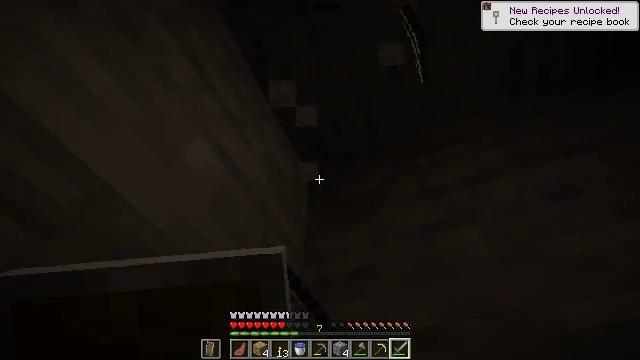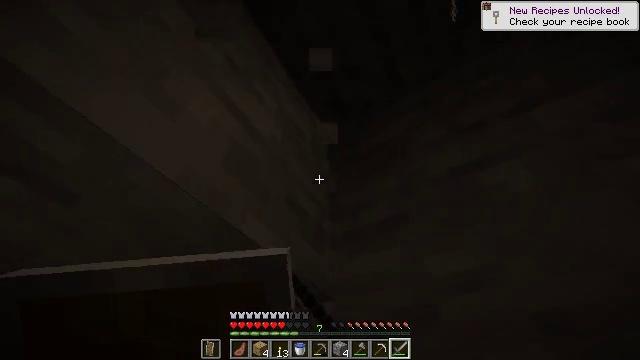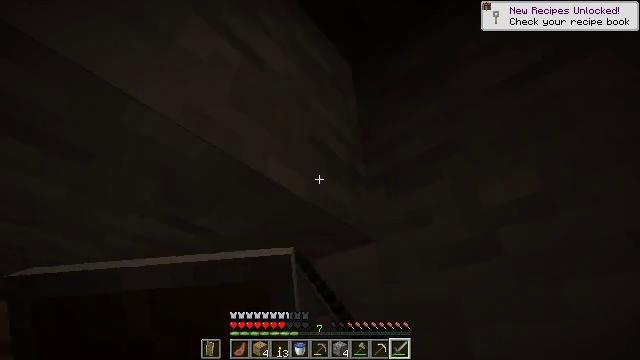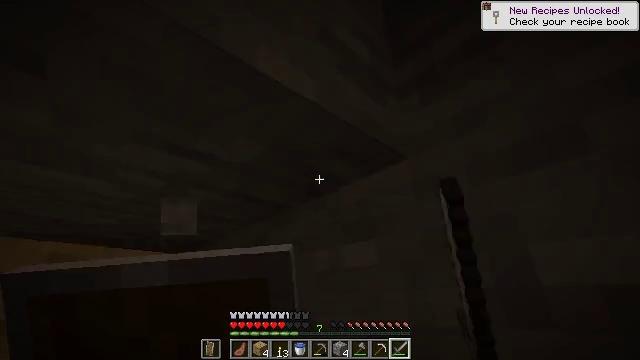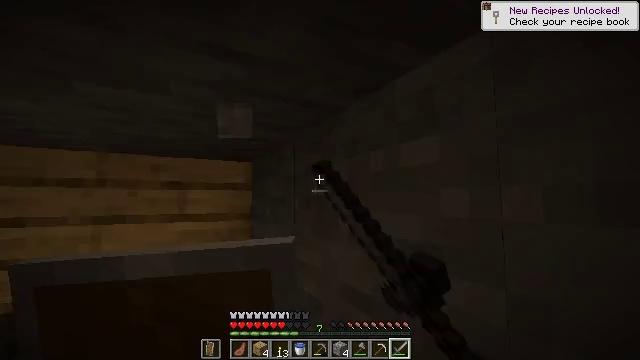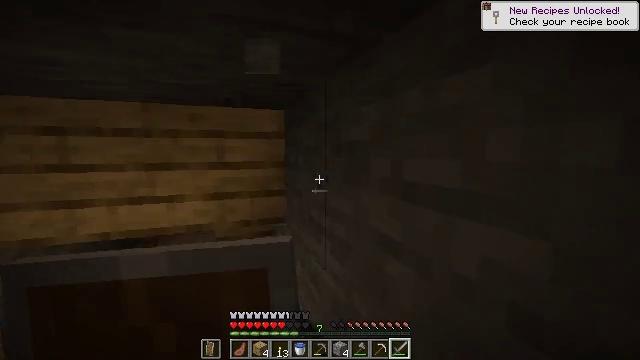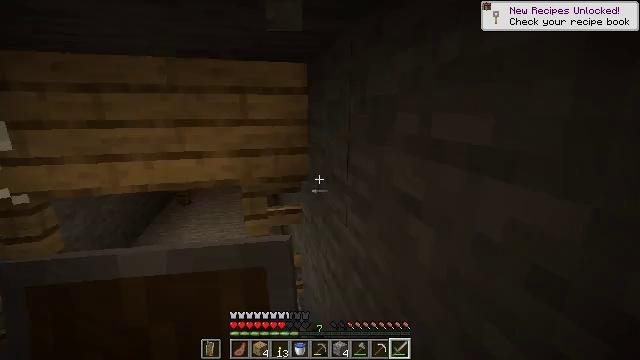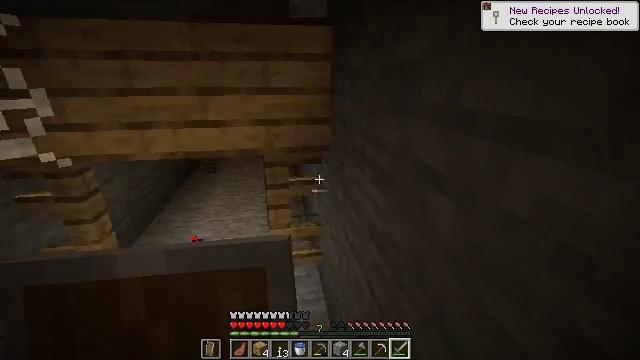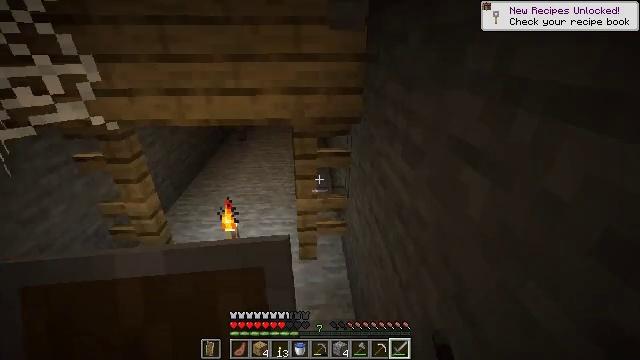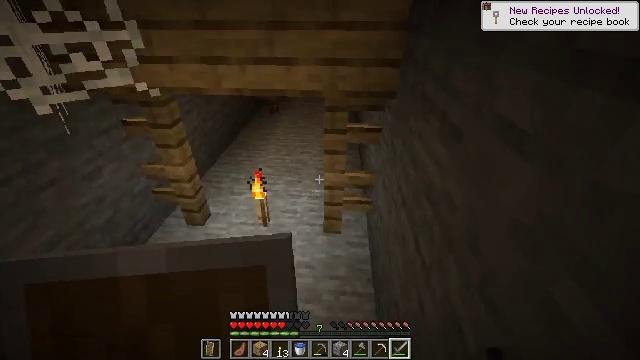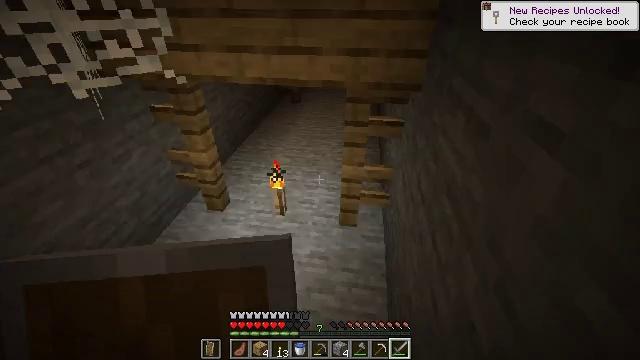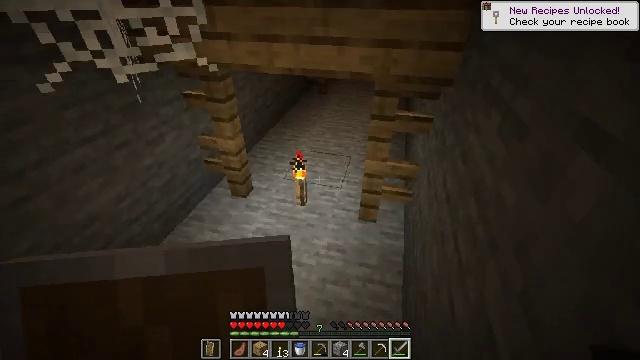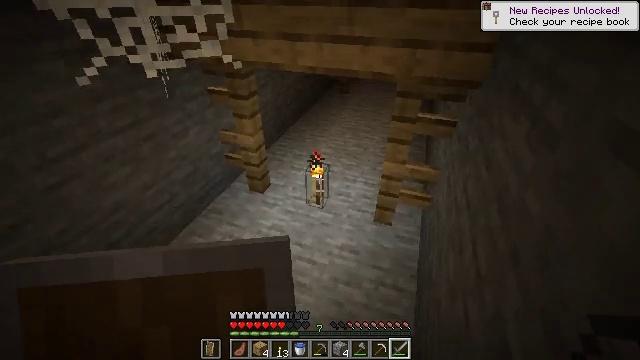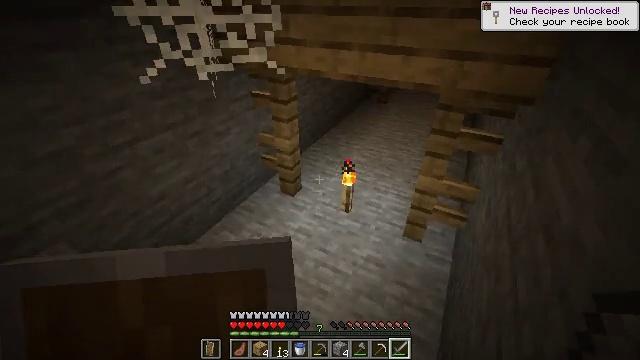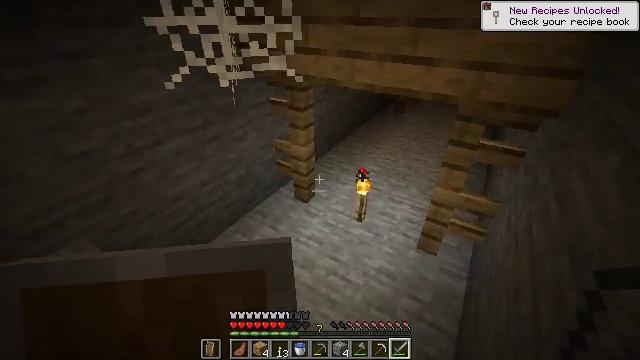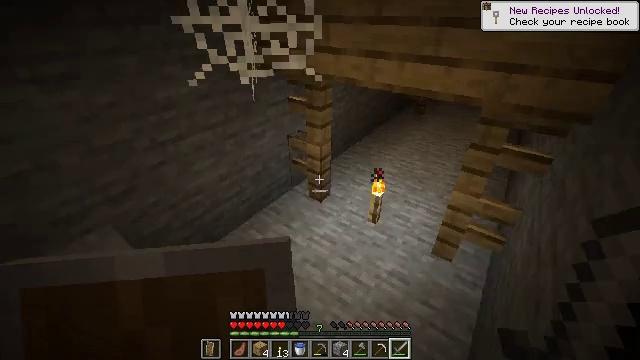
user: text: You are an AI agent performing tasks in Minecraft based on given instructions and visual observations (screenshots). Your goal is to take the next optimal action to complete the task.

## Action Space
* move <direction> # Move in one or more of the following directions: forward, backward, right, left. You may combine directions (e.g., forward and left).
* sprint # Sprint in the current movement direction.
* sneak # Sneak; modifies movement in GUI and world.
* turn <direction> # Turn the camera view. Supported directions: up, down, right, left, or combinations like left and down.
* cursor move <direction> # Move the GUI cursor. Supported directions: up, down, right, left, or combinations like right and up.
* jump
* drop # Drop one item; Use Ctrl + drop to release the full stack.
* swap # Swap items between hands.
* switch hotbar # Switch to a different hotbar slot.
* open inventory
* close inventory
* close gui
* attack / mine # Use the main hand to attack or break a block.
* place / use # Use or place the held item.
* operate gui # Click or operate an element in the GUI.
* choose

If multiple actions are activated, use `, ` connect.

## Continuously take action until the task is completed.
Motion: motion action
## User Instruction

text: Break the cobweb with a sword.
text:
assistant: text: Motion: move forward, turn left and down, attack / mine
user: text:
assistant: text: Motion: turn left and down, attack / mine
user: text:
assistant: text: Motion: turn left and down, attack / mine
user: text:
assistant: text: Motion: turn left and down
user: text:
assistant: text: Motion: turn left and down
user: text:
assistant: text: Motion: turn left and down
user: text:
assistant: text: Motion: turn left and down
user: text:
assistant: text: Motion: turn left and down
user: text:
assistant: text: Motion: turn left and down
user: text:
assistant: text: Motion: turn left and down
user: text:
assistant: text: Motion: turn left and down
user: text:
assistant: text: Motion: turn left
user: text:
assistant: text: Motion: turn left and up
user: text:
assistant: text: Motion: turn left and up
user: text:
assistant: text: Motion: turn left
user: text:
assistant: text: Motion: turn left
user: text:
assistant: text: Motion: turn left and up
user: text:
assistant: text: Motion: turn left and up
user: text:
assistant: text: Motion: turn left and up
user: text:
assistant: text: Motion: turn up
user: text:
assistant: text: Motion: no_op
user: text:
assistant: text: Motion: attack / mine
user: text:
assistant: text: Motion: attack / mine
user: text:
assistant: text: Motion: attack / mine
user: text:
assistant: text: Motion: attack / mine
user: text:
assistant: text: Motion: attack / mine
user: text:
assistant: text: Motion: attack / mine
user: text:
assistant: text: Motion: attack / mine
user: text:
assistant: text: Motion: attack / mine
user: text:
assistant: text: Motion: attack / mine